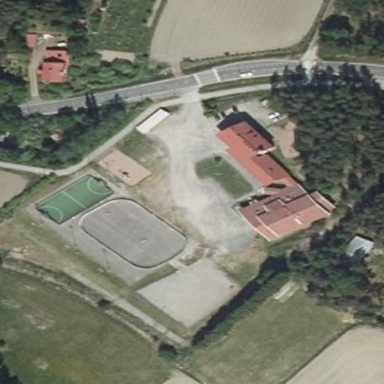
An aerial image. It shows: School.